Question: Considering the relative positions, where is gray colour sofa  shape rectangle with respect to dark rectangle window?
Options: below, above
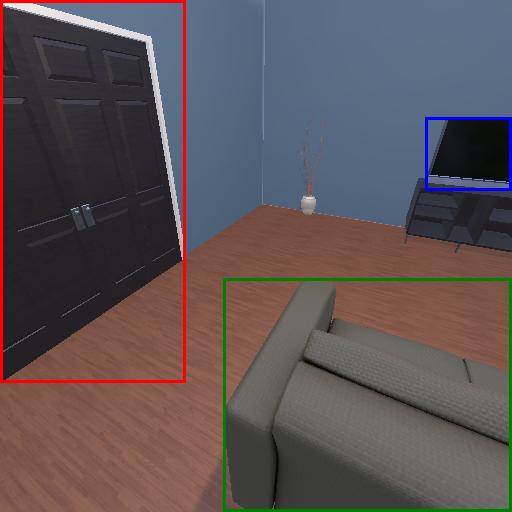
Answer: below